Question: I have installed a new xcode last night when i was checking for new functions. There was a lock image next to the name of the files and above the editor on the right most side. I clicked that lock and then i noticed that the space is replaced with some unknown character. I have attached the image below. Now how can i remove these characters and make it normal space. If anyone can help me out with this it will be great.

Thanks in advance
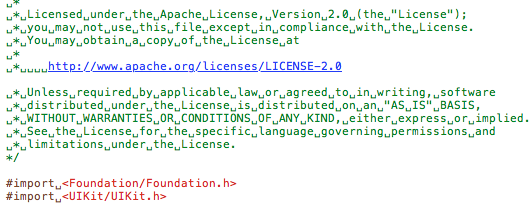
Answer: Ok, so I write an answer, as it seems my comment was correct : )
You just need to disable to invisible characters.
Go the the menu > Editor > Hide Invisibles.
Note that you can also customize the keyboard shortcuts, so you're able to toggle the invisible characters on and off...
I usually do that, so I can quickly see if I have tabs or spaces, for instance...